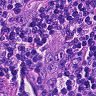
Metastatic tissue present: yes